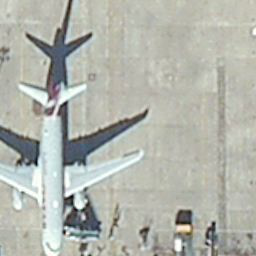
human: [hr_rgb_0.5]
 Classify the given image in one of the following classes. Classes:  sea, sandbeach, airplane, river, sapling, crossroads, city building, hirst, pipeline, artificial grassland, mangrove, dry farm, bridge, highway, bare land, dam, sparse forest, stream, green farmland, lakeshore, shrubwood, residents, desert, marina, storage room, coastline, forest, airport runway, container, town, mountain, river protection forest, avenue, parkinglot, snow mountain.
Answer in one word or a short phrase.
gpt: airplane